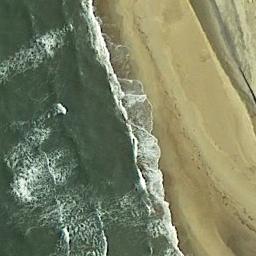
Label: beach